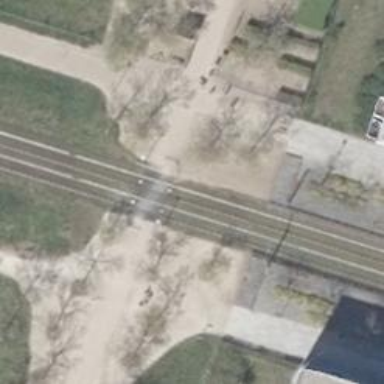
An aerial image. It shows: Uncontrolled tram railway crossing.